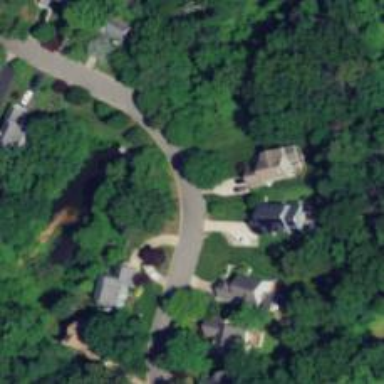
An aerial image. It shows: Driveway.